You are looking at the wavelet scalogram of a bearing's acceleration signal. Based on the visible evidence, which condition applies: normal, inner_race, outer_race, ball?
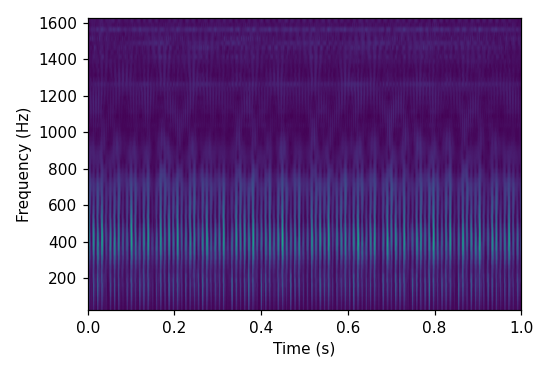
Answer: outer_race